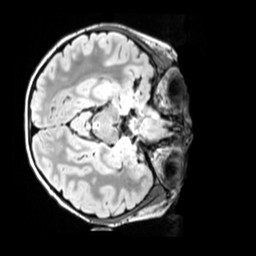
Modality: FLAIR
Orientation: axial
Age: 11
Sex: female
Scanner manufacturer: siemens
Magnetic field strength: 3 T
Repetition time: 5 s
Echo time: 0.388 s